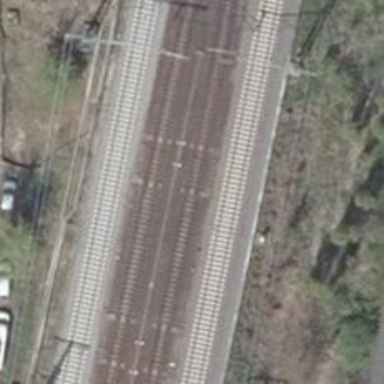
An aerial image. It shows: Railway switch with the turnout on the left side.